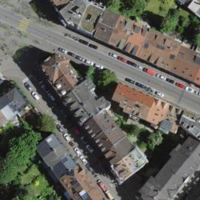
EUNIS habitat code: 54
Species observed at this site:
Zoropsis spinimana